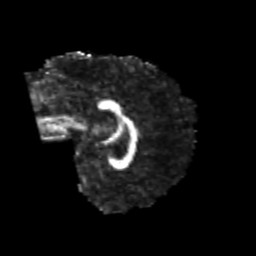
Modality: FA
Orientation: sagittal
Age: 26
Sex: female
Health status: healthy
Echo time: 0.074 s